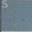
Piece: xx